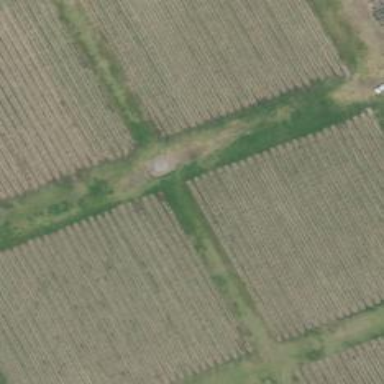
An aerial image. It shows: Agricultural area marked by row of trees.